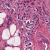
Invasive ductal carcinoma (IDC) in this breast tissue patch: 1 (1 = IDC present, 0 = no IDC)